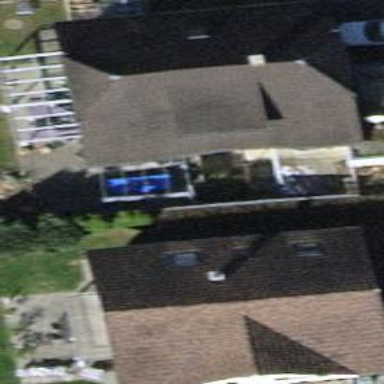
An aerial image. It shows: House with hipped roof.